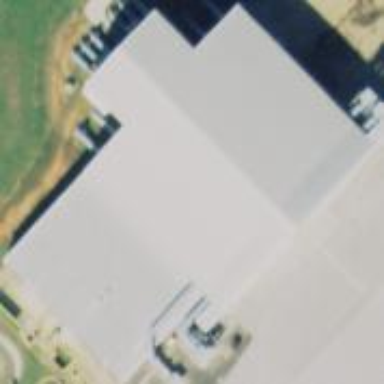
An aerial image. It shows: Hangar building located at airport.